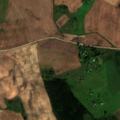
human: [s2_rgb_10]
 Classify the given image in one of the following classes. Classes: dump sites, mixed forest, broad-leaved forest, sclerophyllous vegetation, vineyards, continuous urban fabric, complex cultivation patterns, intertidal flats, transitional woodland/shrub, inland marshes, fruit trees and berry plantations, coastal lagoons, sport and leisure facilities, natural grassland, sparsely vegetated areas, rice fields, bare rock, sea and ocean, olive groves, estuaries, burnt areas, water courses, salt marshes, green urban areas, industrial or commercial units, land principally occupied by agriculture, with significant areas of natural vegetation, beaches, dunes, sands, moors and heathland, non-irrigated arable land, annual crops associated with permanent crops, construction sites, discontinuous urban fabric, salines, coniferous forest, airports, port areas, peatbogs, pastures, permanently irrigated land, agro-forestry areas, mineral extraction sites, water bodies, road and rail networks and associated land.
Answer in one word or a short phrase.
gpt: non-irrigated arable land, complex cultivation patterns, coniferous forest